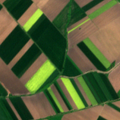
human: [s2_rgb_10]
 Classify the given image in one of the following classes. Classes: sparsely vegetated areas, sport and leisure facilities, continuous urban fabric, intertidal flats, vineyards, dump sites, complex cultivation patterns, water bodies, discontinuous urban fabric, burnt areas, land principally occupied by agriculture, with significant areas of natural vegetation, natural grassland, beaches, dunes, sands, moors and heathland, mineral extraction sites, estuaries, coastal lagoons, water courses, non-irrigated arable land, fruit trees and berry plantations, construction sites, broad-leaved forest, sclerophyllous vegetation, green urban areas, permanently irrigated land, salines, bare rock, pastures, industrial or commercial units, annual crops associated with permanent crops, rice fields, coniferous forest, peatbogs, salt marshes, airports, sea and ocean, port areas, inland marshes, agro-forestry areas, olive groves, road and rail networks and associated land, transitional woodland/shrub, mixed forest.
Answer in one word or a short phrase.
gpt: non-irrigated arable land, pastures